Question: I have a line going from (x0, y0) to (x1, y1) through a grid made of square tiles 2^n wide. I not only need to find the tiles the line intersects, but also the corresponding entry and exit points. All the SO questions on this I can find deal with "1x1" tiles without caring where the intersections occur within the tile.

The points won't always be precisely on an integer, and in some cases I'll use the natural floor and others I'll want to round up. But letting it naturally floor in all cases for this is fine for now.
<URL> of 1x1 tiles.
'''
void raytrace(int x0, int y0, int x1, int y1)
{
int dx = abs(x1 - x0);
int dy = abs(y1 - y0);
int x = x0;
int y = y0;
int n = 1 + dx + dy;
int x_inc = (x1 > x0) ? 1 : -1;
int y_inc = (y1 > y0) ? 1 : -1;
int error = dx - dy;
dx *= 2;
dy *= 2;
for (; n > 0; --n)
{
visit(x, y);
if (error > 0)
{
x += x_inc;
error -= dy;
}
else
{
y += y_inc;
error += dx;
}
}
}
'''
How can it be adapted to find the intersected 2^n x 2^n grid tiles while also grabbing the 2 relevant intersection points? It seems the ability to start "anywhere" in a tile really mucks up this algorithm, and my solutions end up using division and probably setting things up to accumulate error over each iteration. And that's no good...
Also I think for the first and last tile, the endpoint can be assumed to be the "other" intersection point.
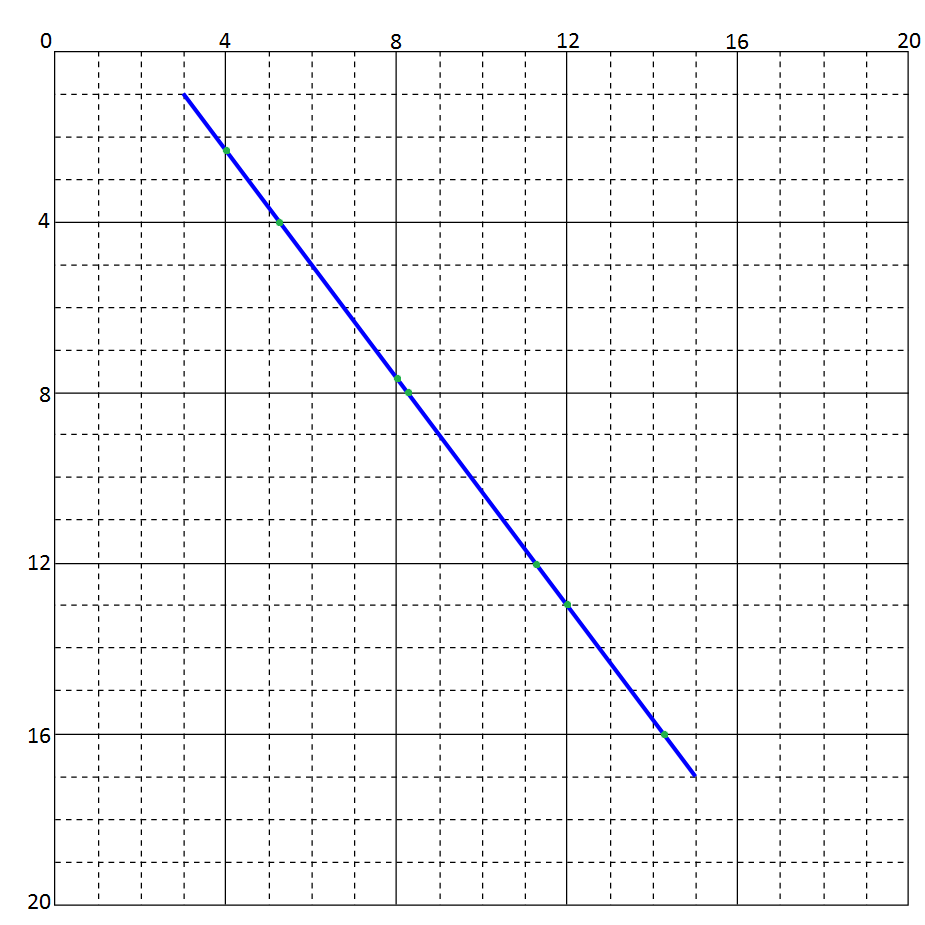
Answer: There is useful article "<URL>" by Woo, Amanatides.
Look at the practical implementation (<URL> too.
I've used this method with good results.